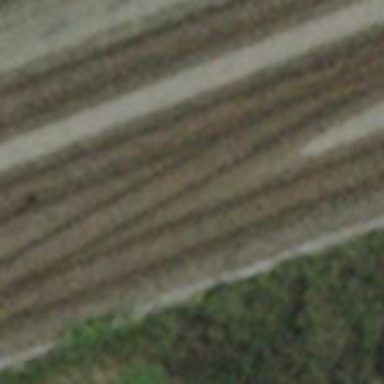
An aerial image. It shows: Single-track railway spur.